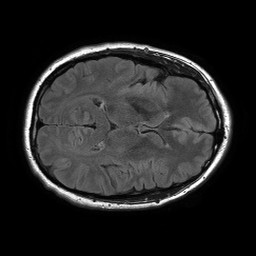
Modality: FLAIR
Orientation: axial
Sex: male
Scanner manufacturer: philips
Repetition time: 11 s
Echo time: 0.125 s